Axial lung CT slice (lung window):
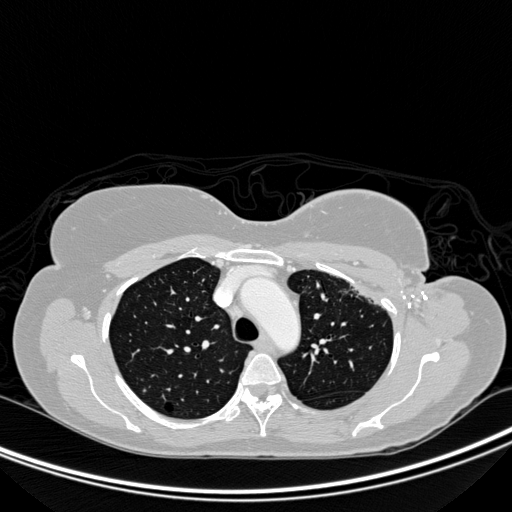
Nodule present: no